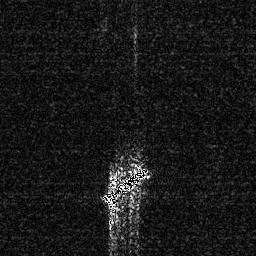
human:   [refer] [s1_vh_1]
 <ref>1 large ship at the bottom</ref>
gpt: <box>[[37, 64, 58, 82, 0]]</box>